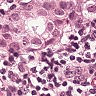
Metastatic tissue present: yes